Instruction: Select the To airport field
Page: home
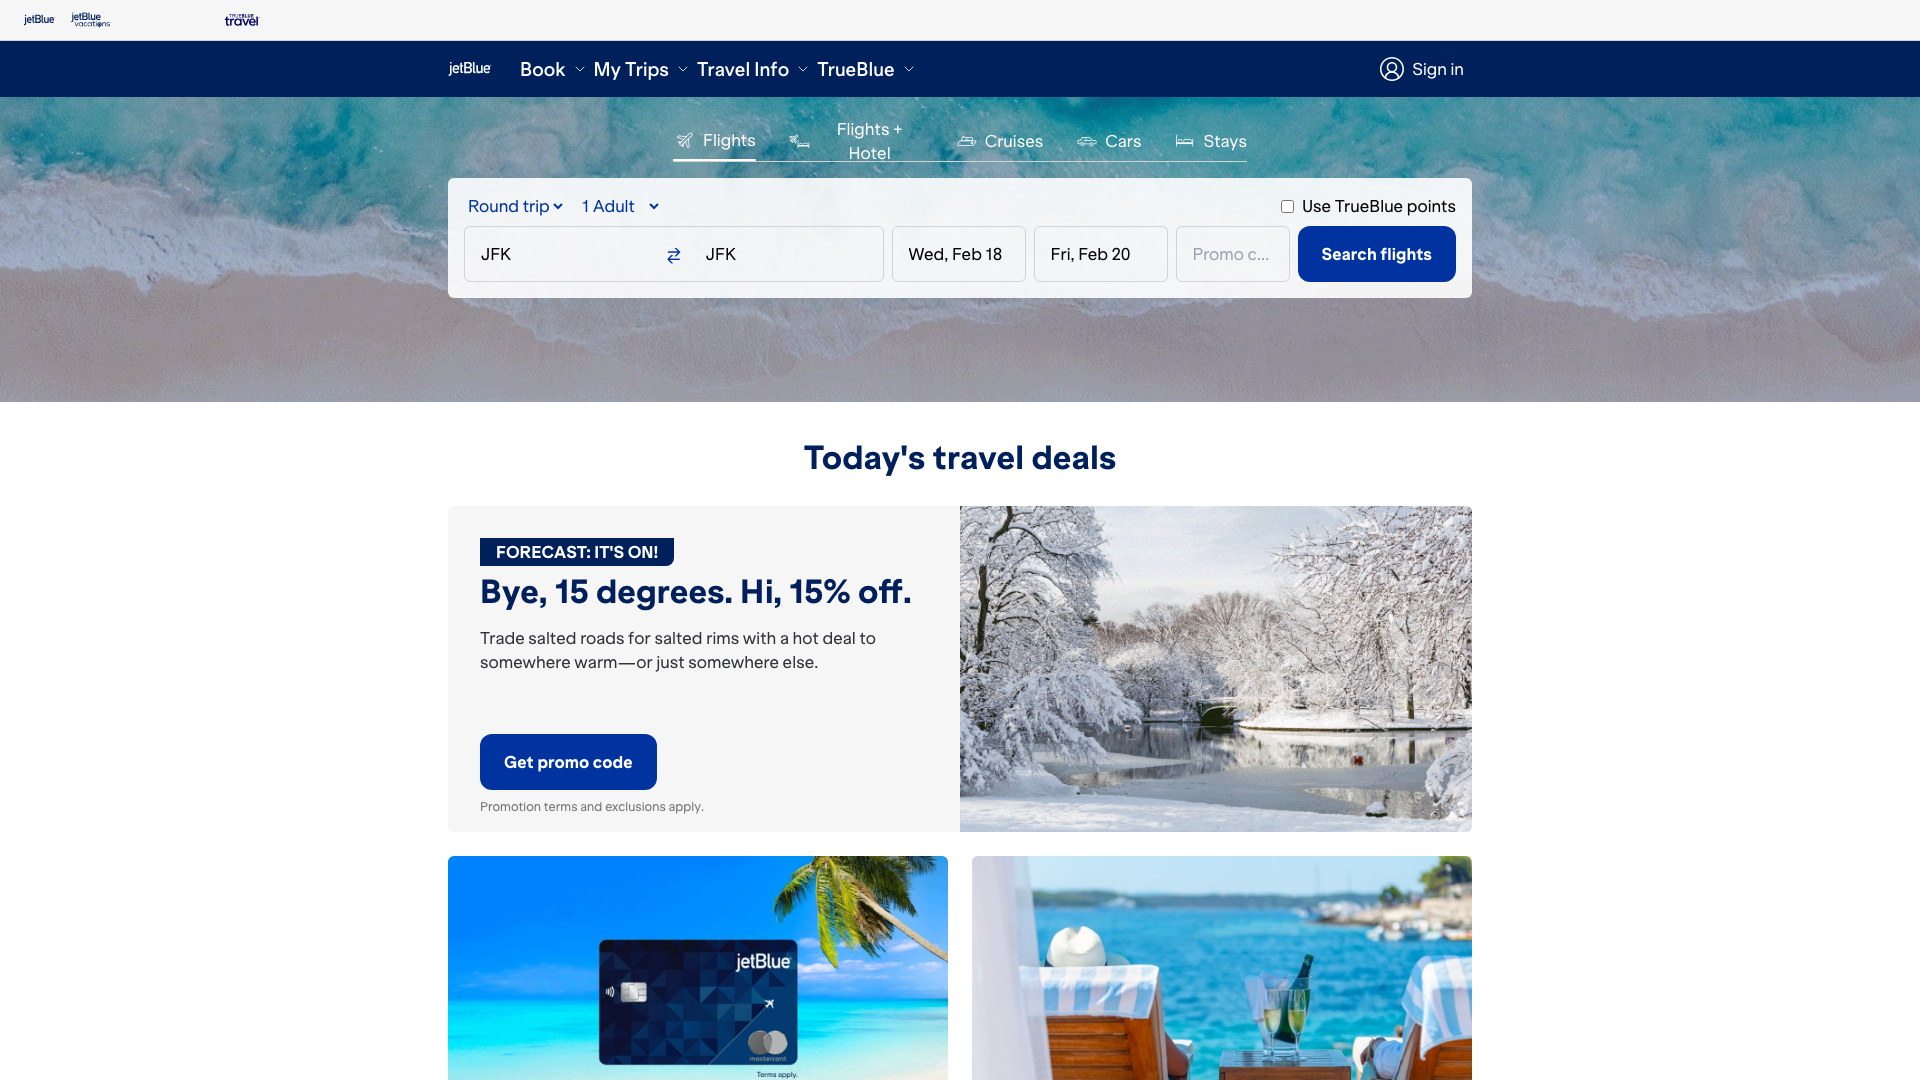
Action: click